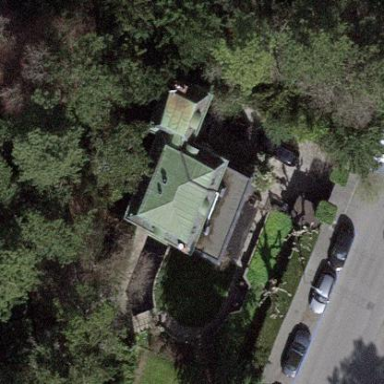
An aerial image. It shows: Shed.